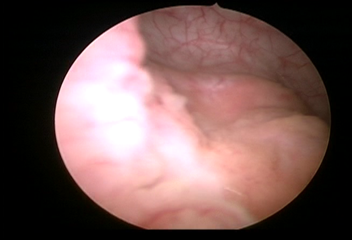
Modality: WLC
Class: Normal mucosa
Bladder cancer association: No